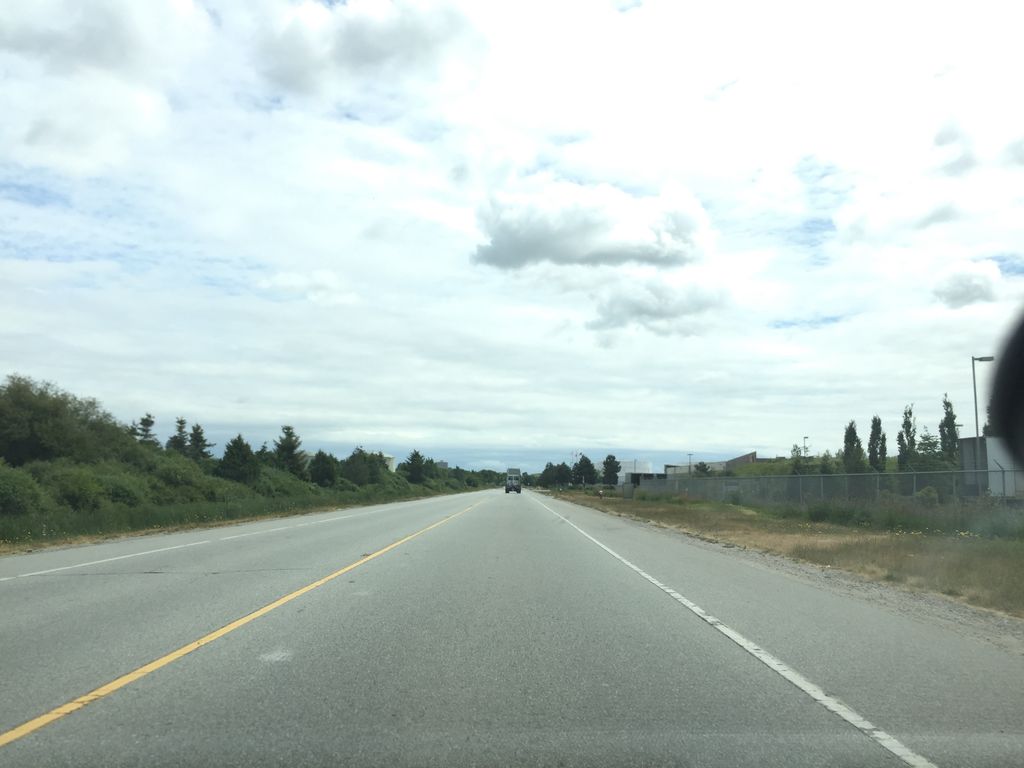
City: vancouver